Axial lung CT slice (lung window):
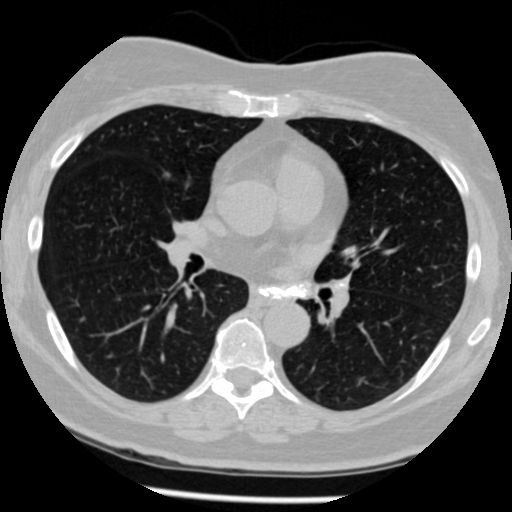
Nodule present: no